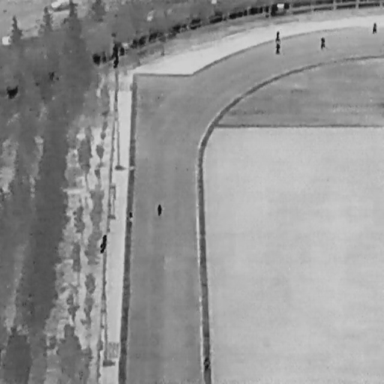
There are seven People in the infrared image.